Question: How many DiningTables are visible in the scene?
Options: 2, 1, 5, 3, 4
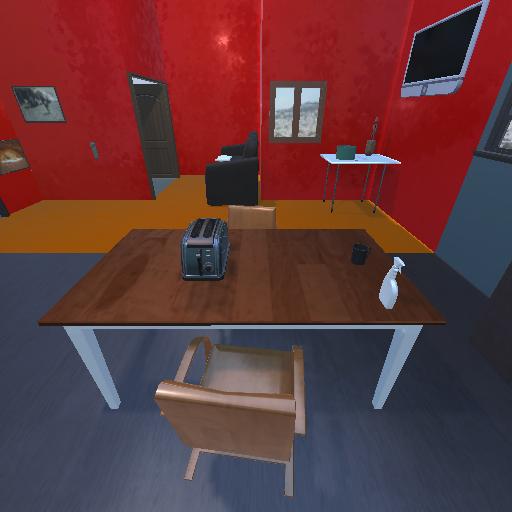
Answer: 2